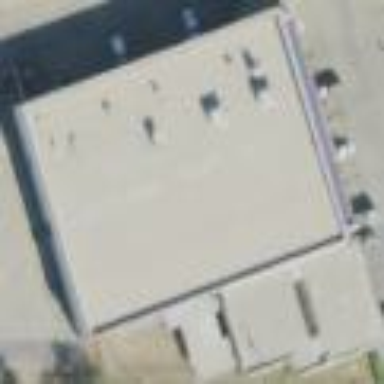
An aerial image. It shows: Retail building.